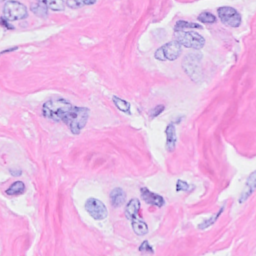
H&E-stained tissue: Breast